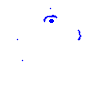
Particle: kaon